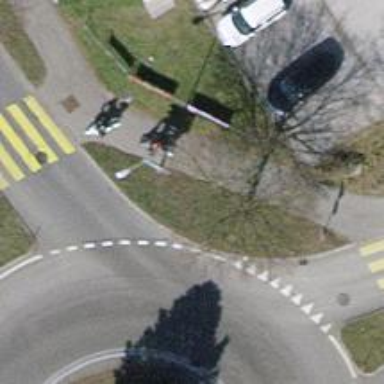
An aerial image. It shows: Asphalt sidewalk.